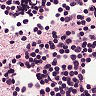
Metastatic tissue present: no